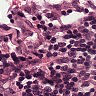
Metastatic tissue present: no